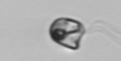
Label: flagellate_morphotype1